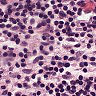
Metastatic tissue present: no